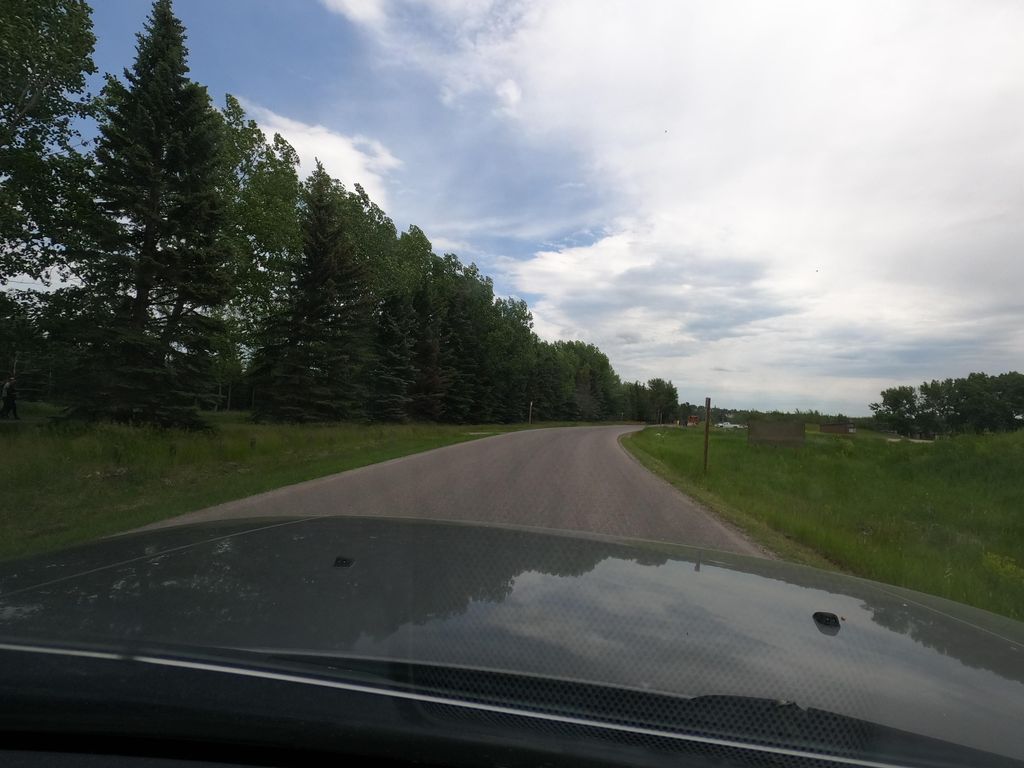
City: calgary